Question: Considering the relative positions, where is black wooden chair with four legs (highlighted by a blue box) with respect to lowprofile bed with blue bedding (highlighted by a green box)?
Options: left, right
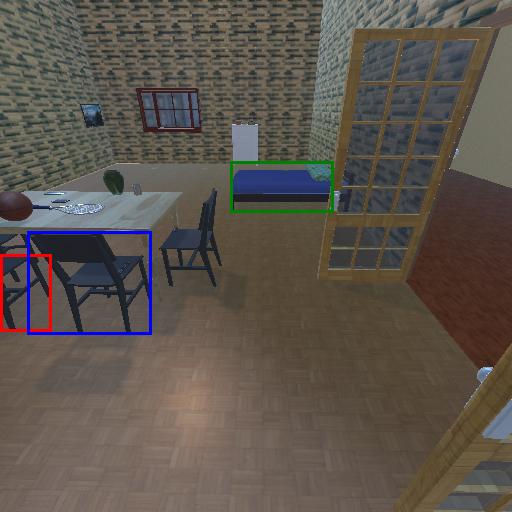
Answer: left